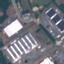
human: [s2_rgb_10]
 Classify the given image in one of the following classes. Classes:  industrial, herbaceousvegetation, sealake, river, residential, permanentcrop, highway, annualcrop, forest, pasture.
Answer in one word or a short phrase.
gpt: Industrial